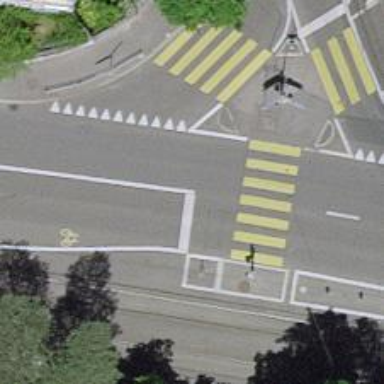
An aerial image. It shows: Road with traffic signals.